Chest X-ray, PA view. Patient: 55 years old, sex F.
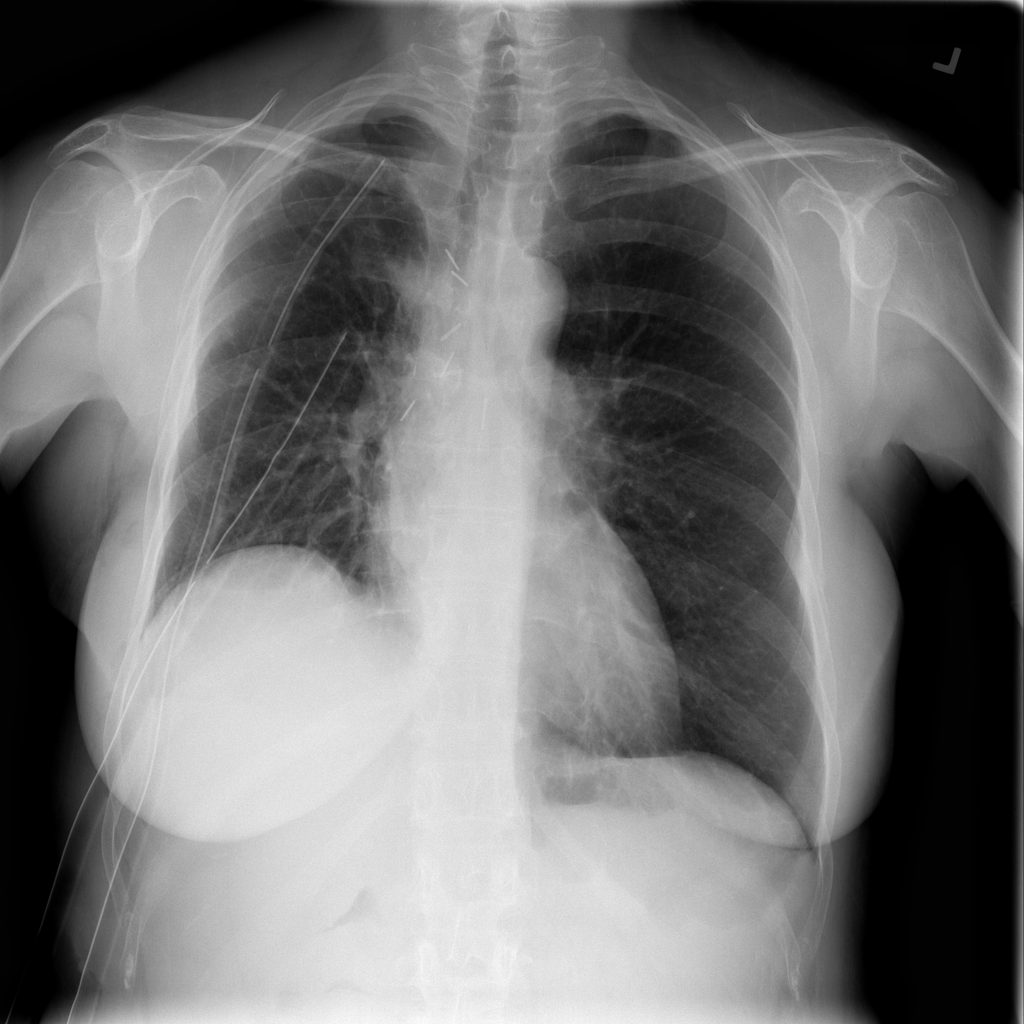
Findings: No Finding